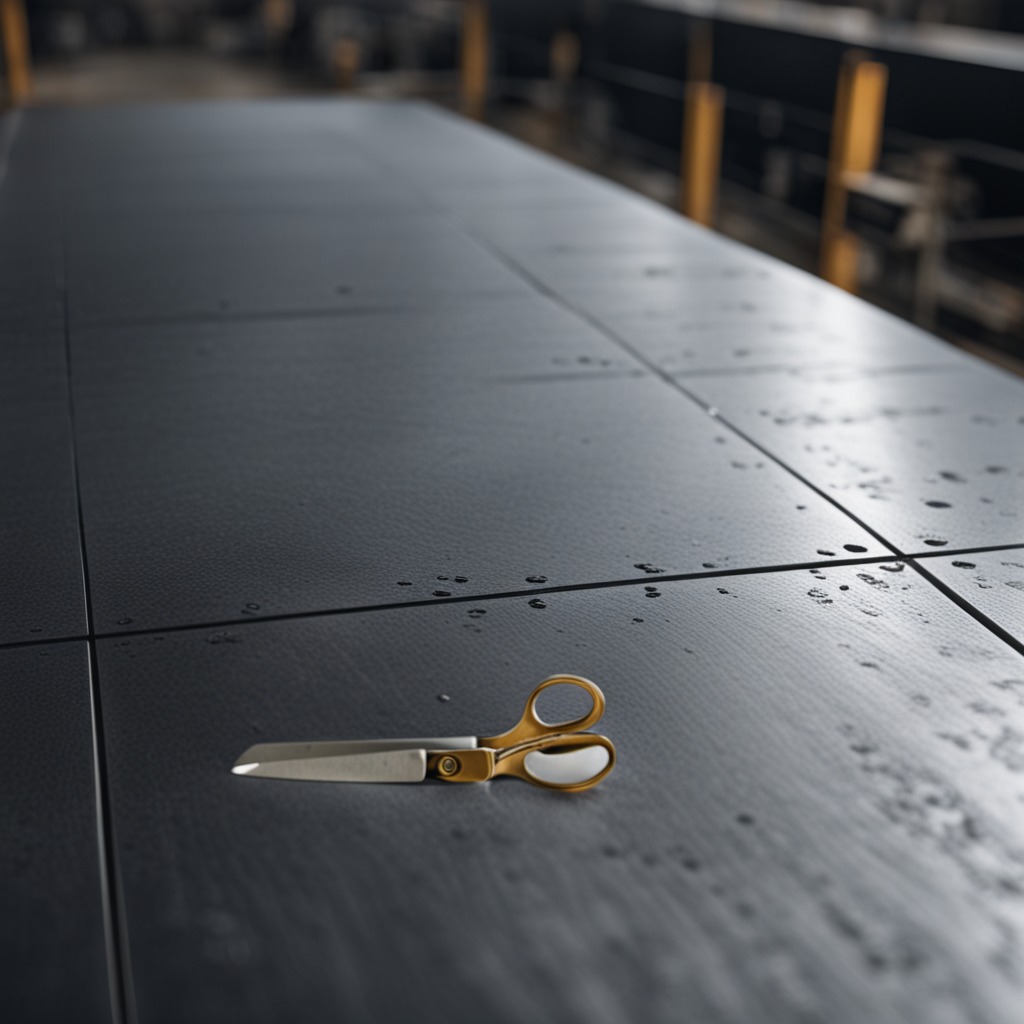
A scissor lying on a cold steel table in a mining workshop gritty textures